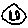
Label: smiley face